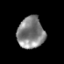
Tissue: prostate
Cell type: Epithelial cells
Senescence score: 0.3278
Nuclear area (px): 839
Mean DAPI intensity: 129.876